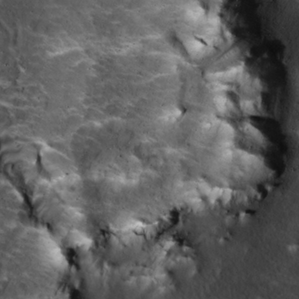
Label: non_frost